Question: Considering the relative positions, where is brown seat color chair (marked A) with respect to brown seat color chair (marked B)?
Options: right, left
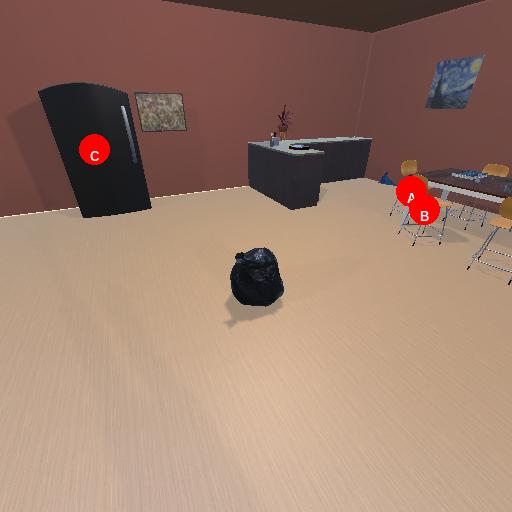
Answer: right